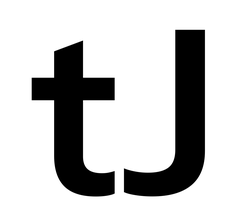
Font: InstrumentSans_SemiBold